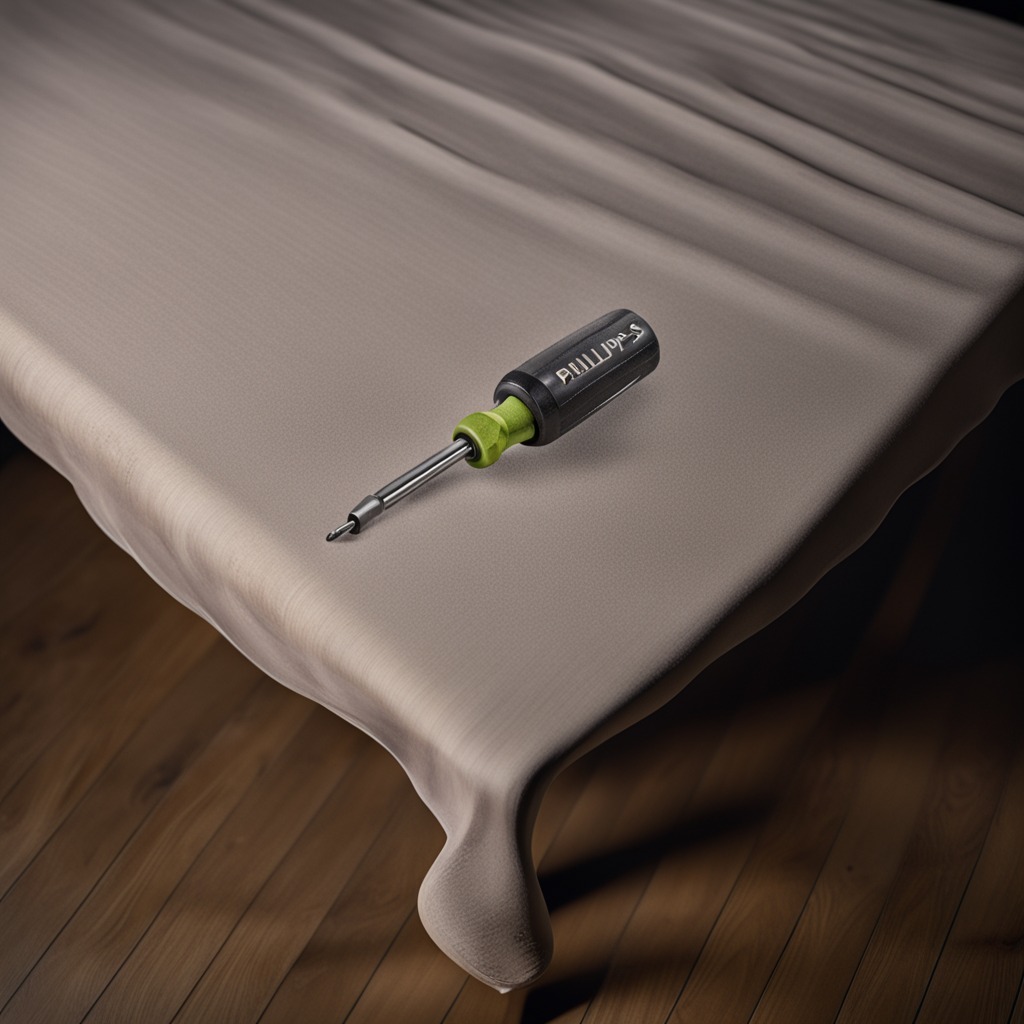
A screwdriver lying on a wooden table inside a workshop at night